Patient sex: M
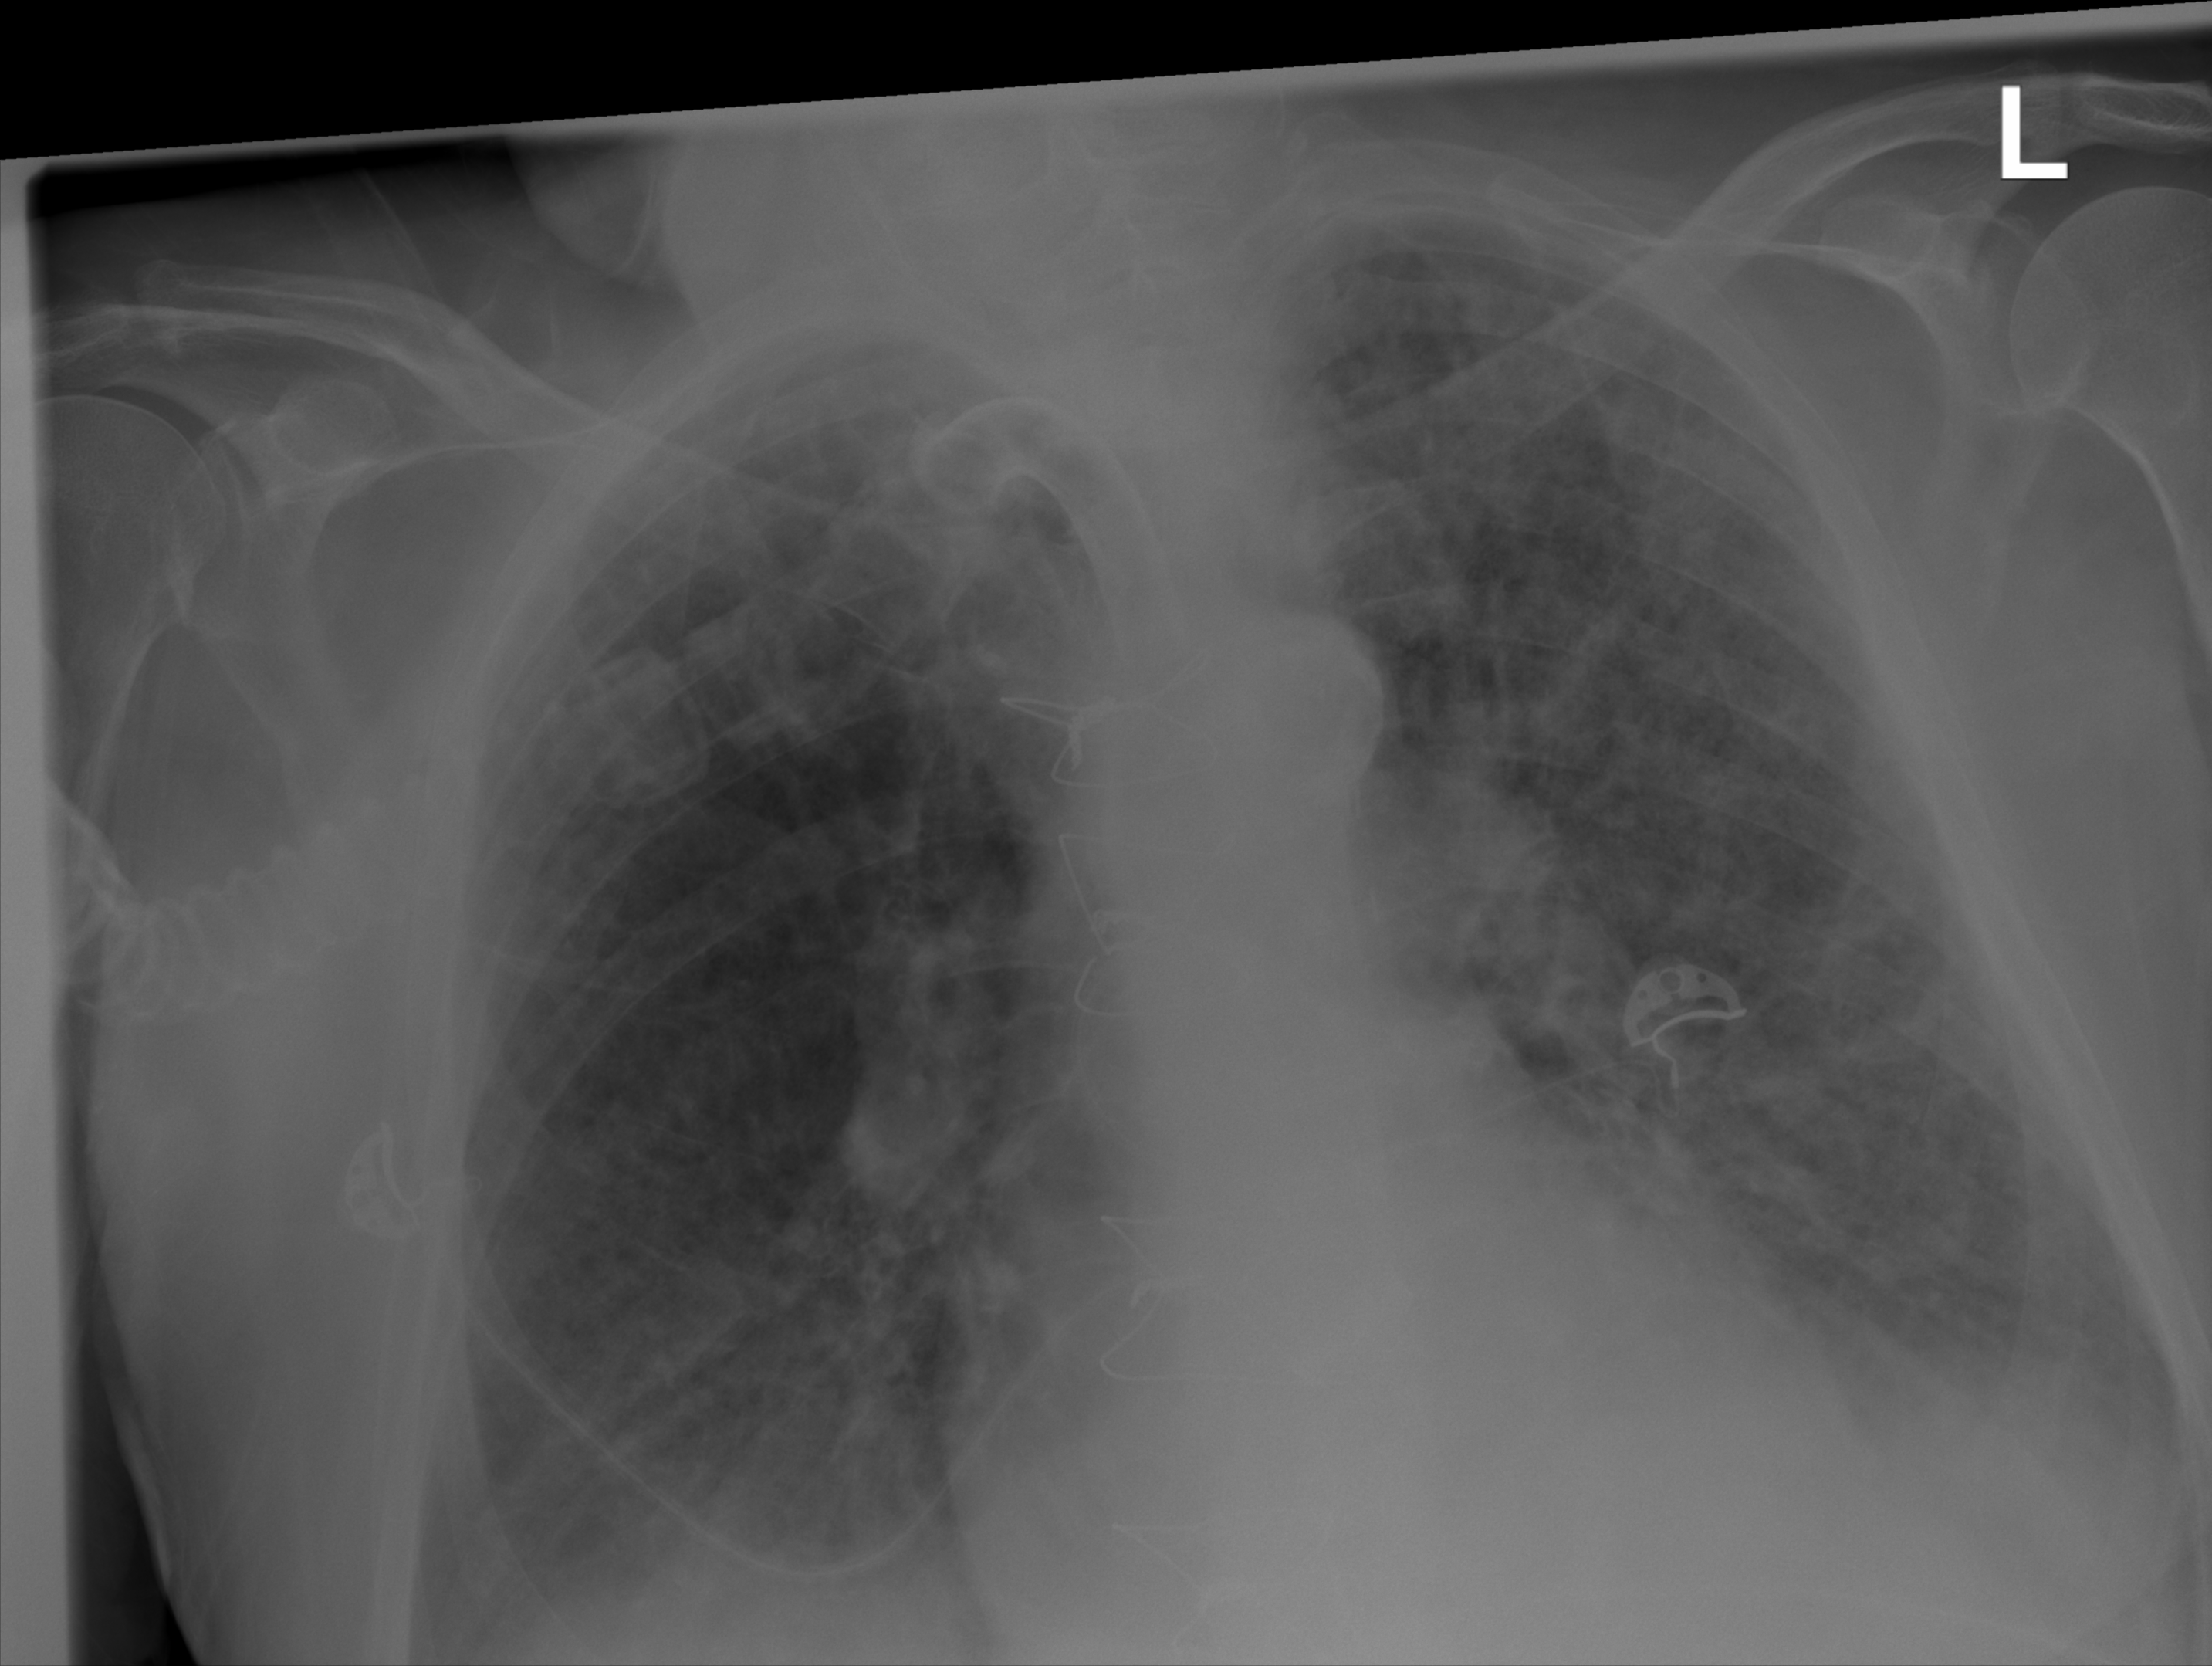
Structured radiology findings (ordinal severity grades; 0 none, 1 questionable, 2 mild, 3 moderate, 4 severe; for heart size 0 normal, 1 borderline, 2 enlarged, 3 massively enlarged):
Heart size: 2
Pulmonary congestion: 2
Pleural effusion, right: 2
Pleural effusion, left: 2
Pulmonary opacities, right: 0
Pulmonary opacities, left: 0
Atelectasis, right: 2
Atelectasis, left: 2